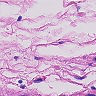
Metastatic tissue present: no